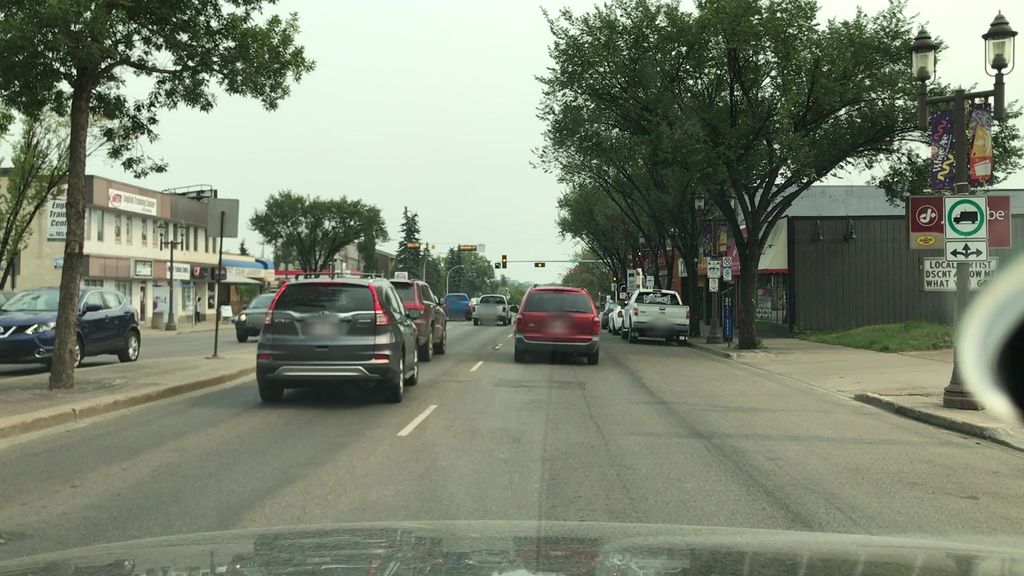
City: edmonton